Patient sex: M
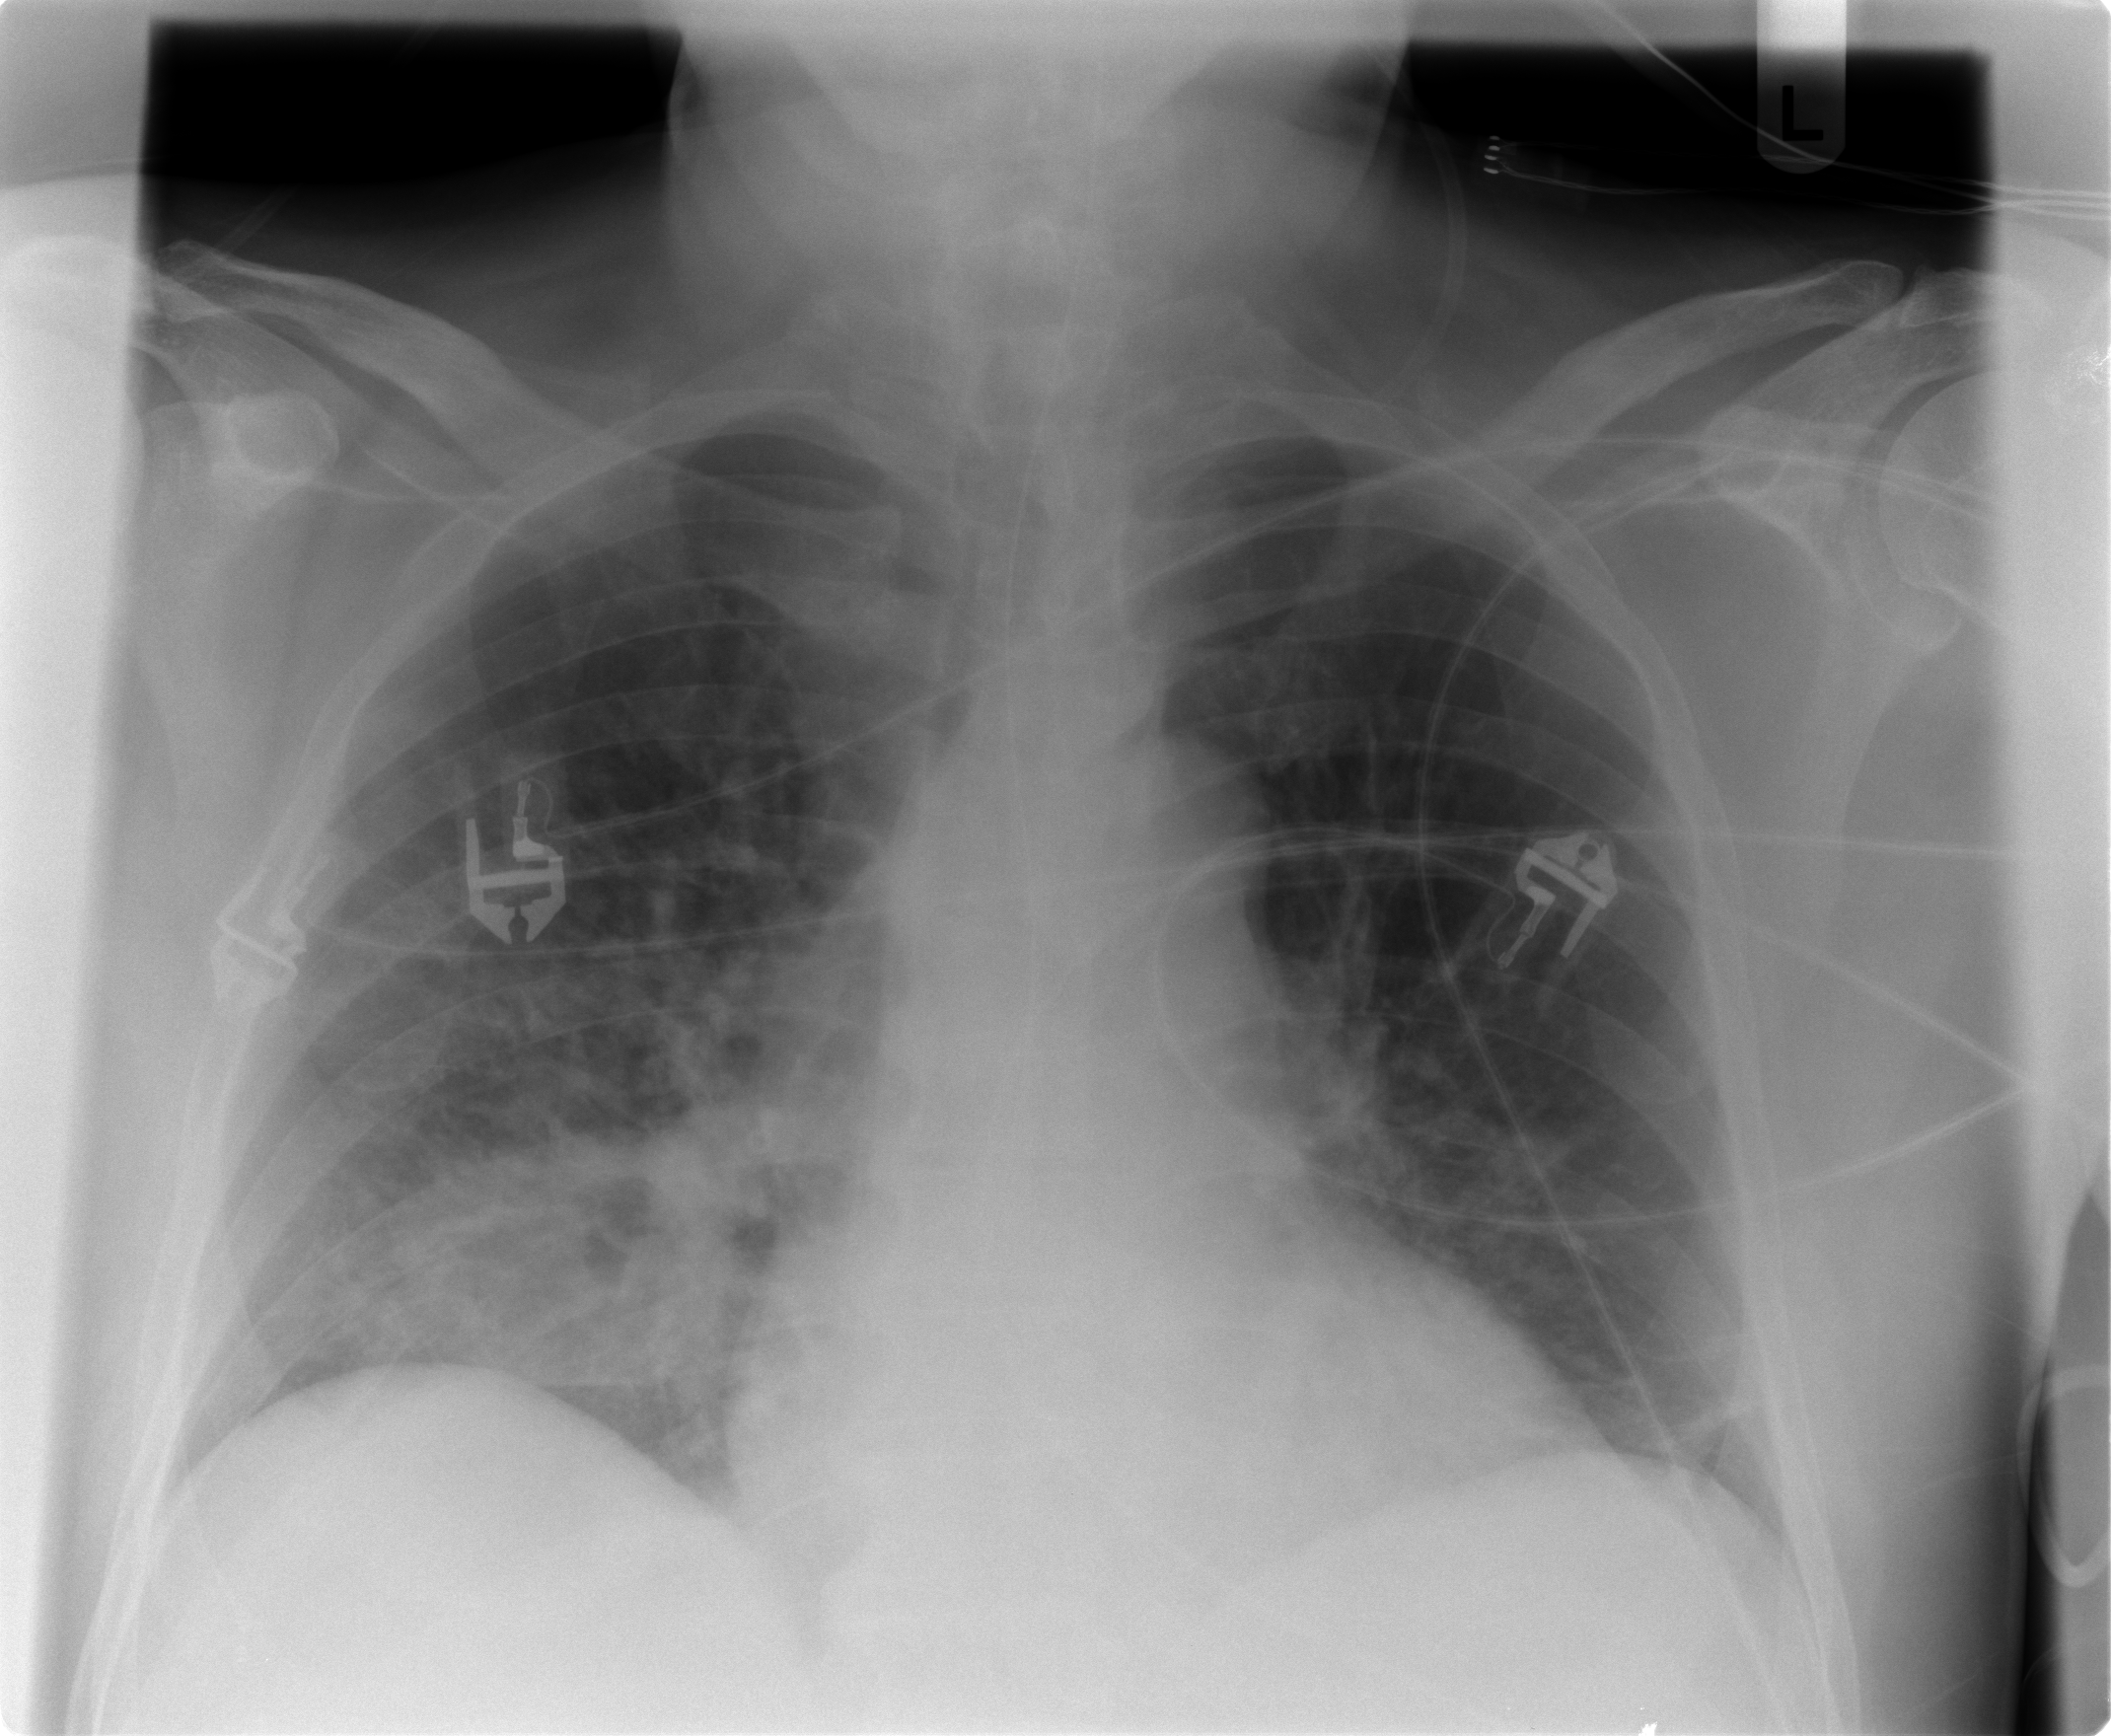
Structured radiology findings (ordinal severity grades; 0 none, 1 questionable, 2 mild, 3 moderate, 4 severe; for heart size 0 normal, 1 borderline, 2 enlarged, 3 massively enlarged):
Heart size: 2
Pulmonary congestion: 2
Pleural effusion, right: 0
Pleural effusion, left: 0
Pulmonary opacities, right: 2
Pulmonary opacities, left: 0
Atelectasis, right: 2
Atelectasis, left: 2